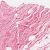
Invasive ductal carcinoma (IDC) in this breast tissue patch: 0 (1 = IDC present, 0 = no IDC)